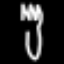
Label: fork